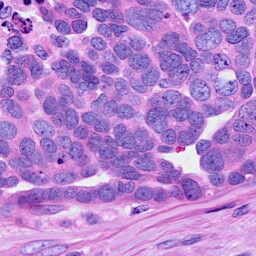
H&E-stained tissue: Ovarian